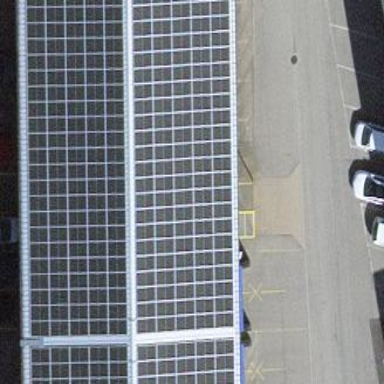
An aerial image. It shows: Solar power generator utilizing photovoltaic technology with solar photovoltaic panels.